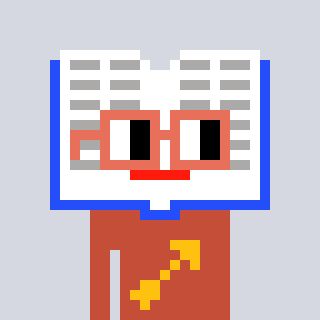
a pixel art character with square orange glasses, a dictionary-shaped head and a rust-colored body on a cool background